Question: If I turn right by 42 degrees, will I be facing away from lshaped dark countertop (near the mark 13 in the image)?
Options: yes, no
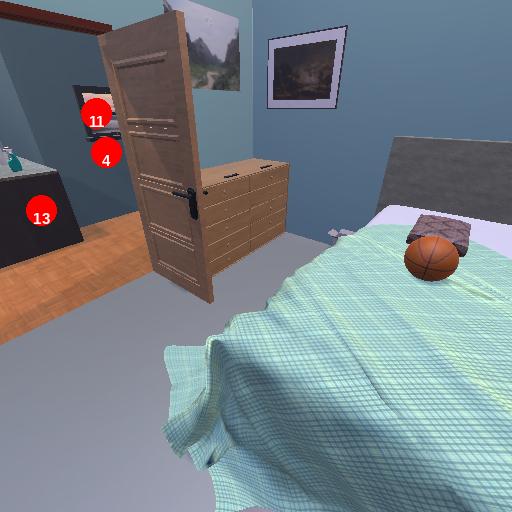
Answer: yes